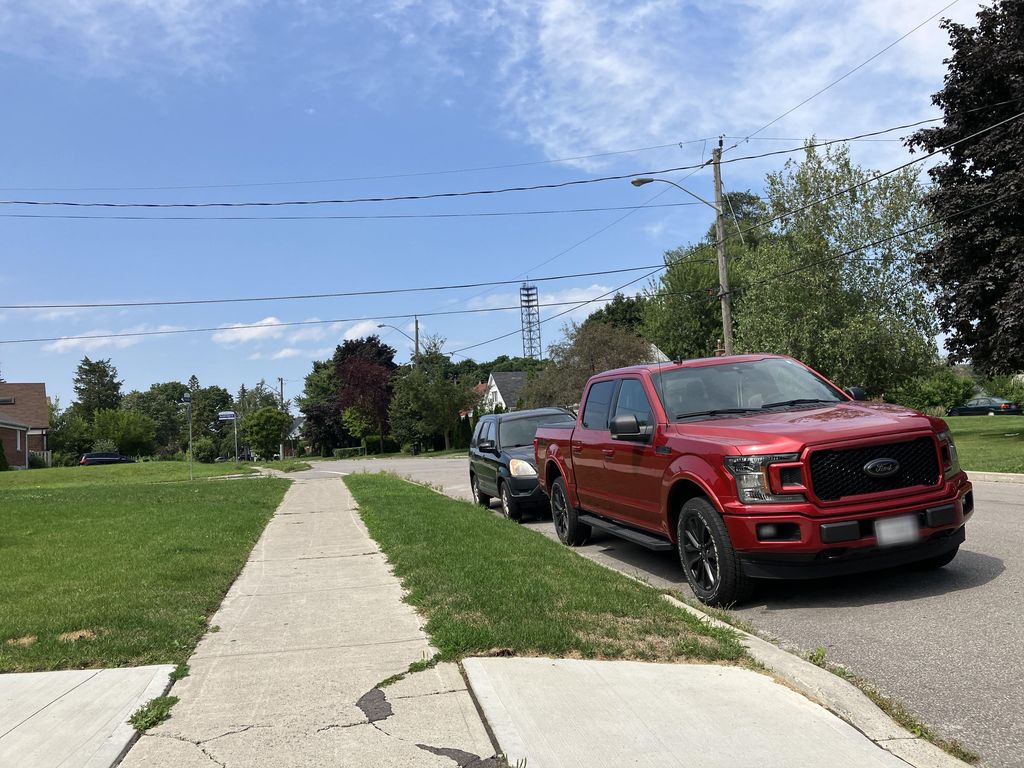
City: toronto